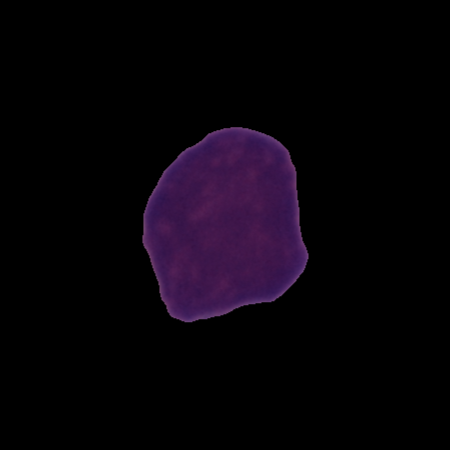
Label: cancer